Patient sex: M
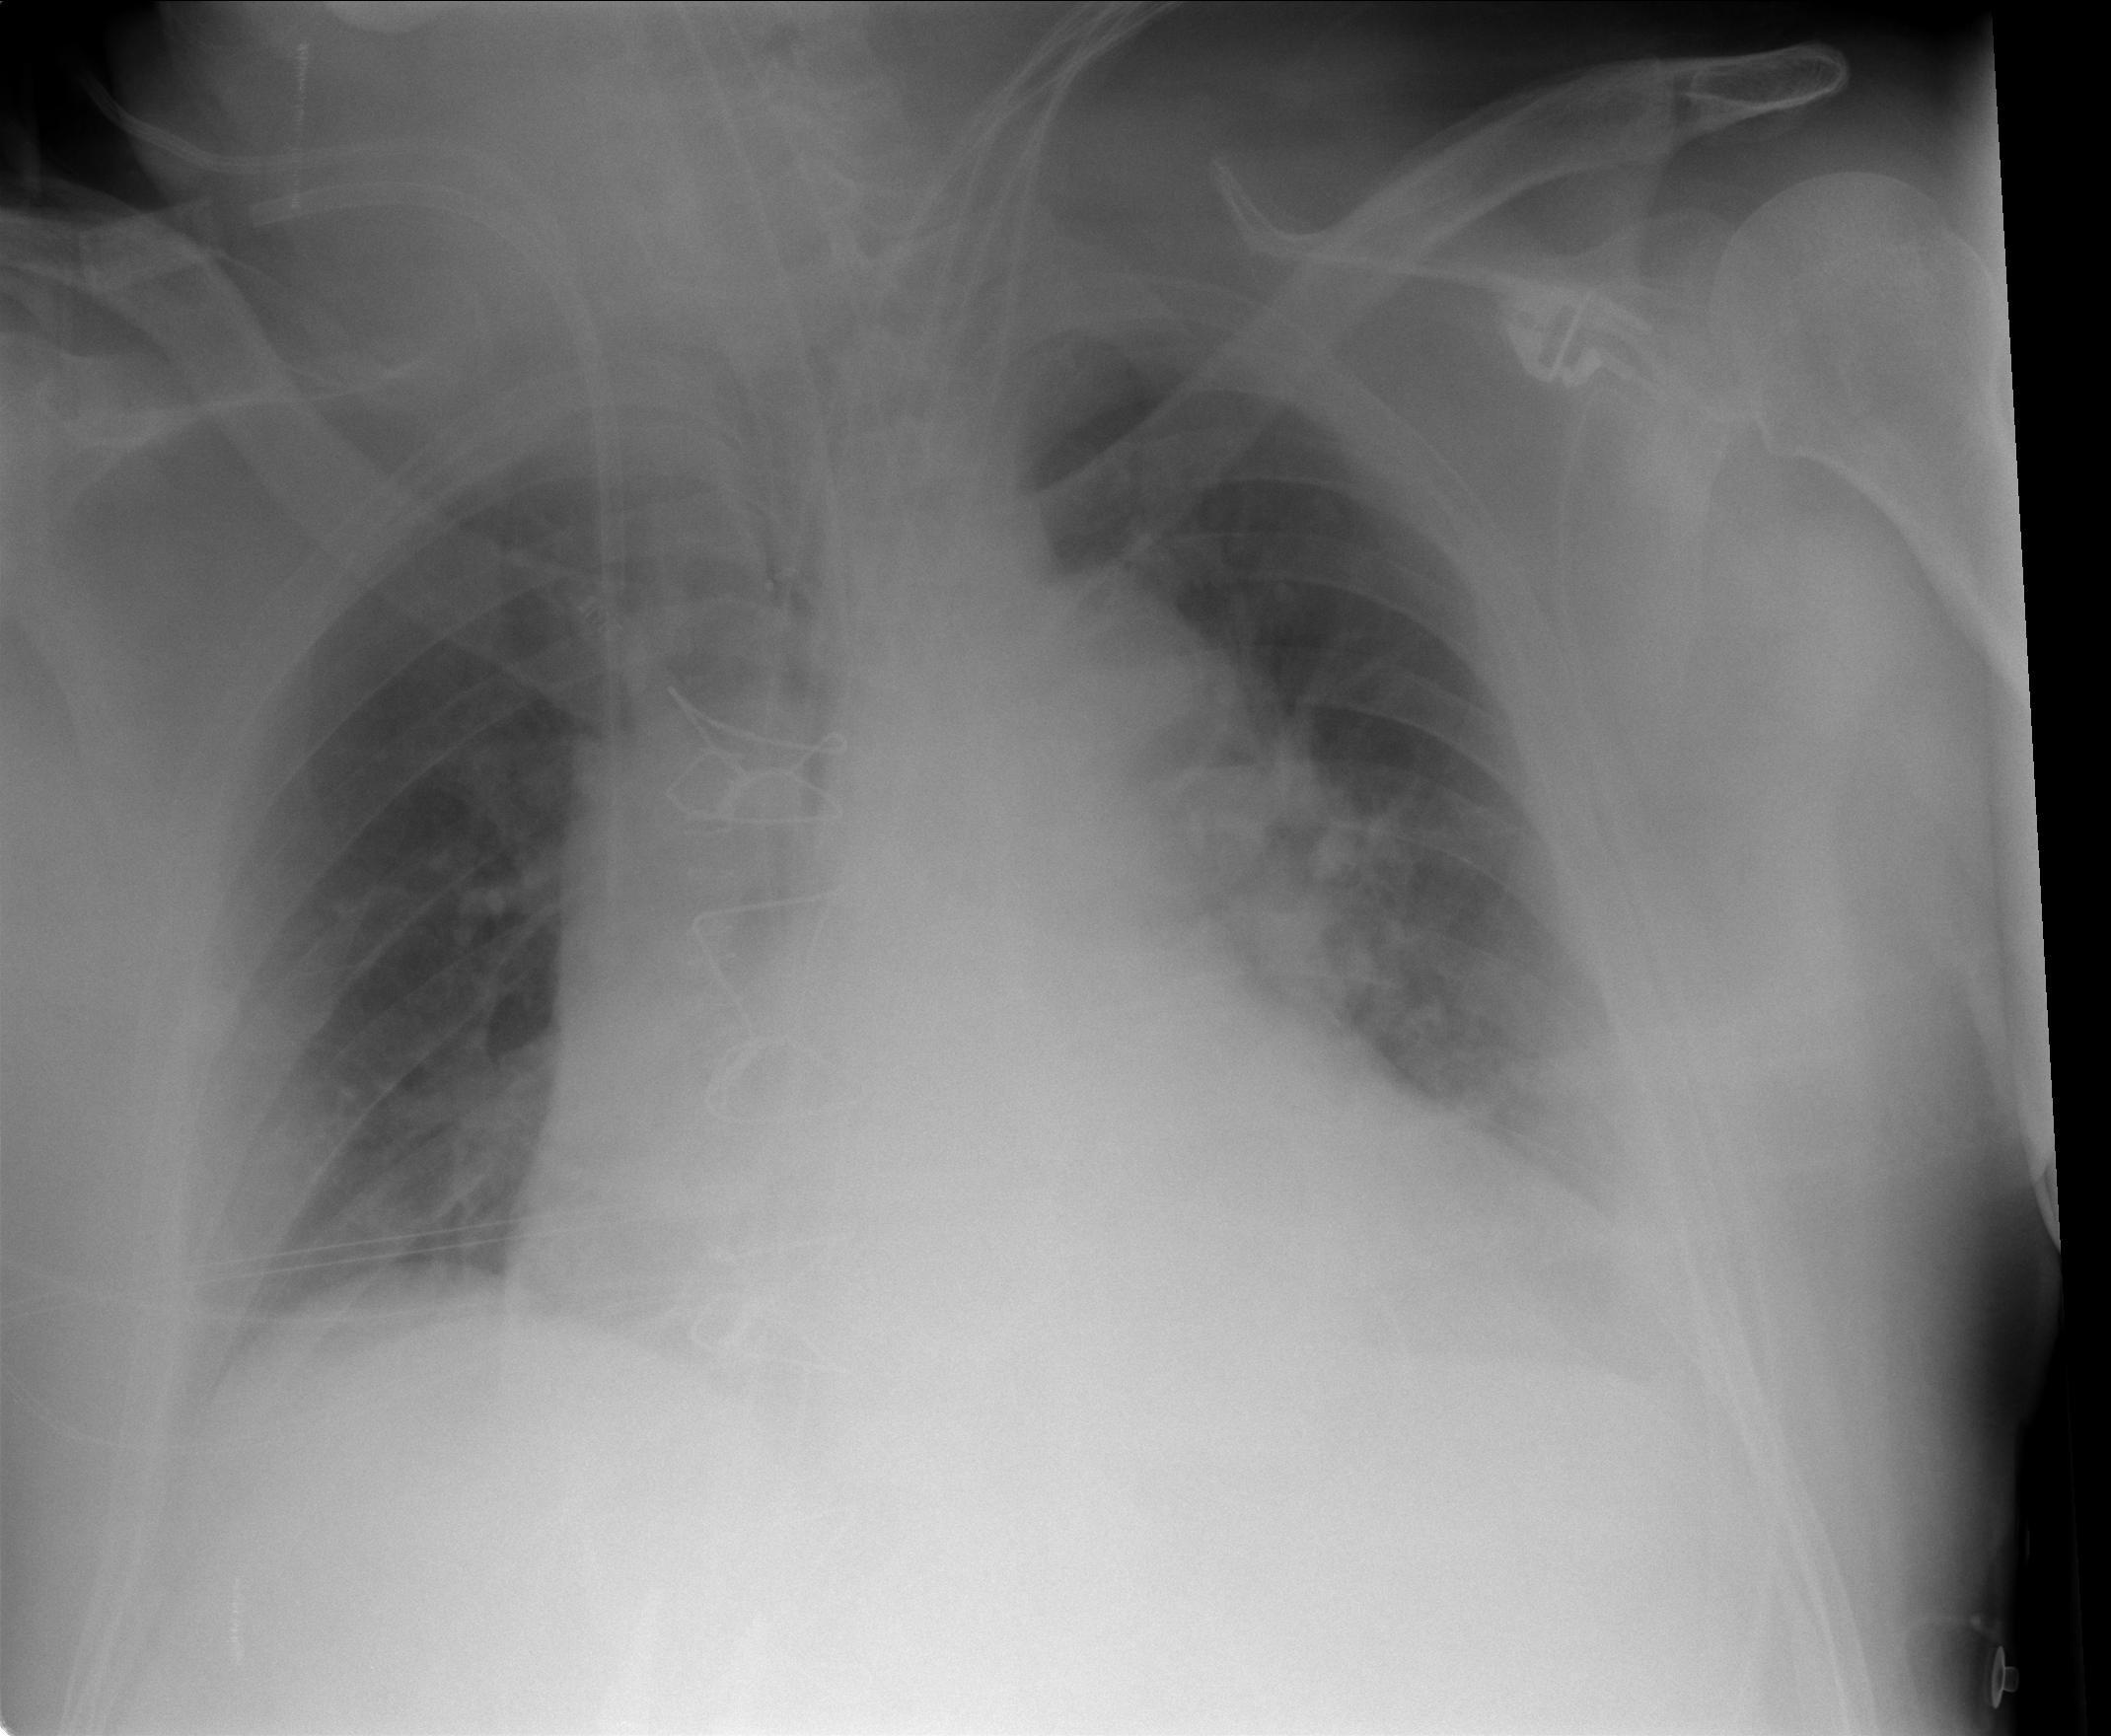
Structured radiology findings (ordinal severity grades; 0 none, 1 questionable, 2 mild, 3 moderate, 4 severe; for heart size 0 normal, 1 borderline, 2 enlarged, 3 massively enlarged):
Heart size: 2
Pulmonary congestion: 0
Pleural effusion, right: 0
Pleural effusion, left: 2
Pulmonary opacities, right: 0
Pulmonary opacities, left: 1
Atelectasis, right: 0
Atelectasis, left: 0